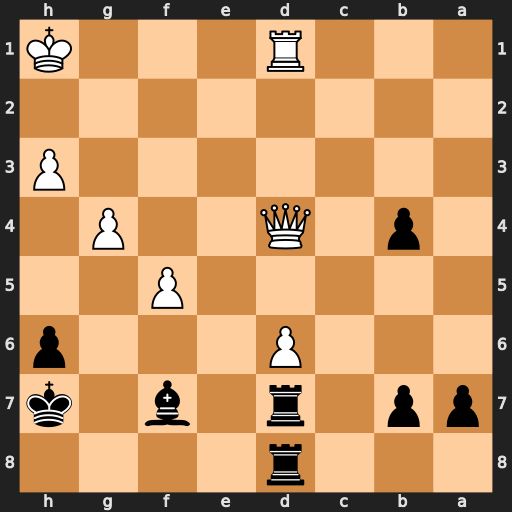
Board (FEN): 3r4/pp1r1b1k/3P3p/5P2/1p1Q2P1/7P/8/3R3K
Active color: b
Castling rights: -
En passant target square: -
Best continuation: Rxd6 Qxd6 Rxd6